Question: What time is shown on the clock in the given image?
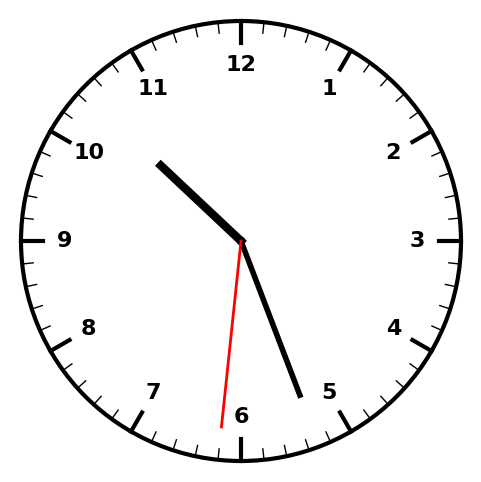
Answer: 10:26:31